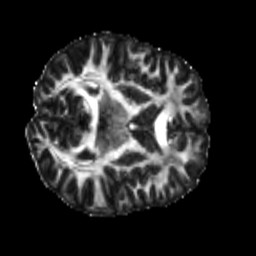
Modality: FA
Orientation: axial
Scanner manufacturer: siemens
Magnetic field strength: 3 T
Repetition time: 4 s
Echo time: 0.0594 s